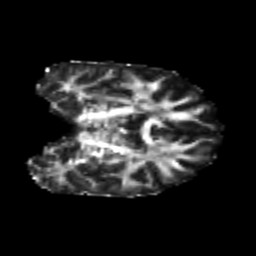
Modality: FA
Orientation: coronal
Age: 21
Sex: male
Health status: healthy
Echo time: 0.074 s